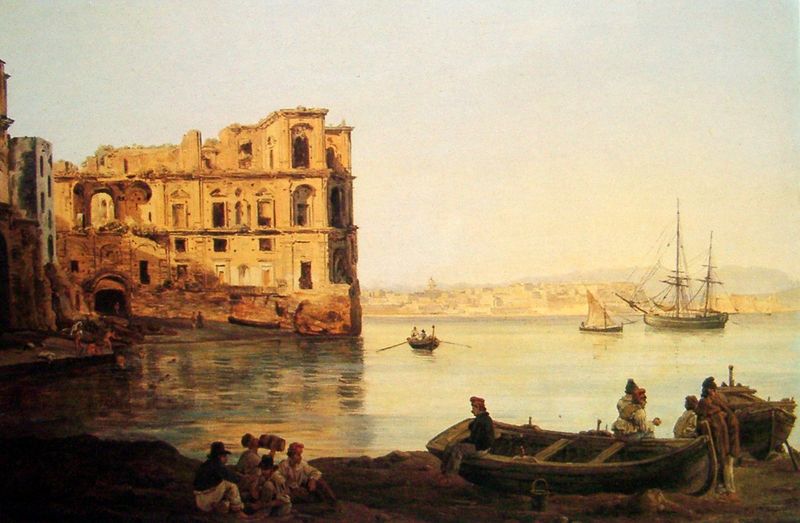
Titel: Palazzo Donna Anna im Hintergrund Chiaia
Künstler: Joseph Rebell
Standort: Linz
Institution: Neue Galerie der Stadt Linz
Schlagwörter: berg, blau, dunkel, felsen, gemälde, gruppe, himmel, mann, meer, schatten, wasser, wolken, baden, badende, gelb, kirchturm, landschaft, menschen, ocker, sand, see, sitzen, stadt, ufer, abend, braun, fenster, frankreich, grau, hell, holz, hut, licht, männer, orange, schwarz, vordergrund, weiss, zeichnung, gebäude, haus, schloss, tiere, wolke, beige, leute, trinken, architektur, barock, blass, mensch, stein, öl, dämmerung, erde, ferne, horizont, häuser, hügel, morgen, natur, spiegelung, weite, brücke, gewässer, kanal, sonne, land, gold, renaissance, boot, boote, kahn, karren, ruder, szenerie, helldunkel, küste, schiff, schiffe, segel, segelboot, sommer, strand, ruhe, italien, süden, vedute, venedig, fischer, mast, schiffer, segelschiff, last, berge, fels, dorf, mauer, abendsonne, sonnenuntergang, tag, idylle, pause, picknick, hafen, masten, böschung, romantik, seemann, seemänner, seestück, seile, staffage, wein, ruderboot, ruderer, rudern, stimmung, warten, tor, anlegen, bucht, lichtreflexe, reflexion, segelboote, takelage, taue, segeln, verfall, ruine, antike, burg, palast, palazzo, torbogen, links, fischerboot, gestade, ideal, schwimmen, ruinen, fass, rom, portal, sims, gesims, hubi, braum, mauern, brauntöne, sonnenschein, ankern, etagen, geschosse, wasserschloss, matrosen, tagelage, eimer, stockwerke, abendröte, gewölk, wasserspiegel, hubert robert, staffagefiguren, bellotto, canaletto, chateau, ruderboote, castle, gondel, somme, seeleute, durst, menshc, beschienen, lorrain, fremde, stafage, chavanne, runine, ruime, ausblick auf horizont, fahret, festungf, klares licht, landschaftsdartellung, louran, lourrane, personen im vordergrund, rionen, stadt am meer, trawler